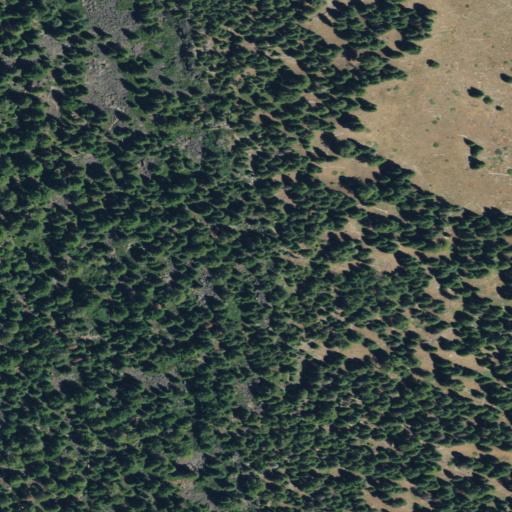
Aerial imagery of cliff(s) in Oregon named Ya Whee Plateau Rim containing evergreen forest and shrub